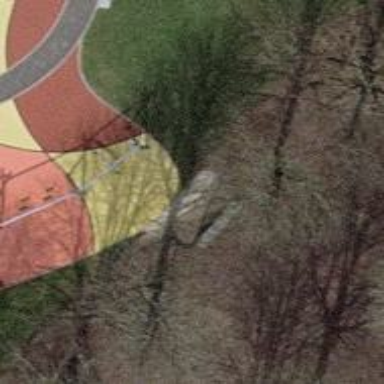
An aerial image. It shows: Concrete bench.